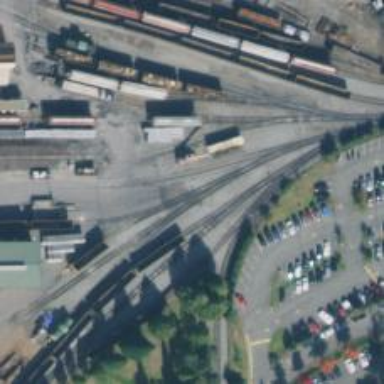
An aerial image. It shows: Railway yard.